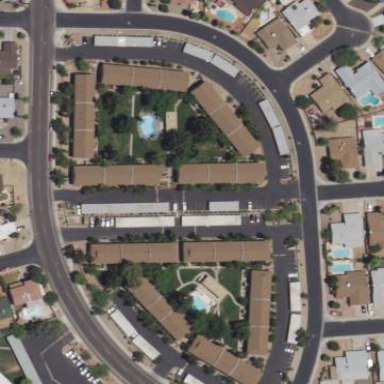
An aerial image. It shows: Residential area with apartments.